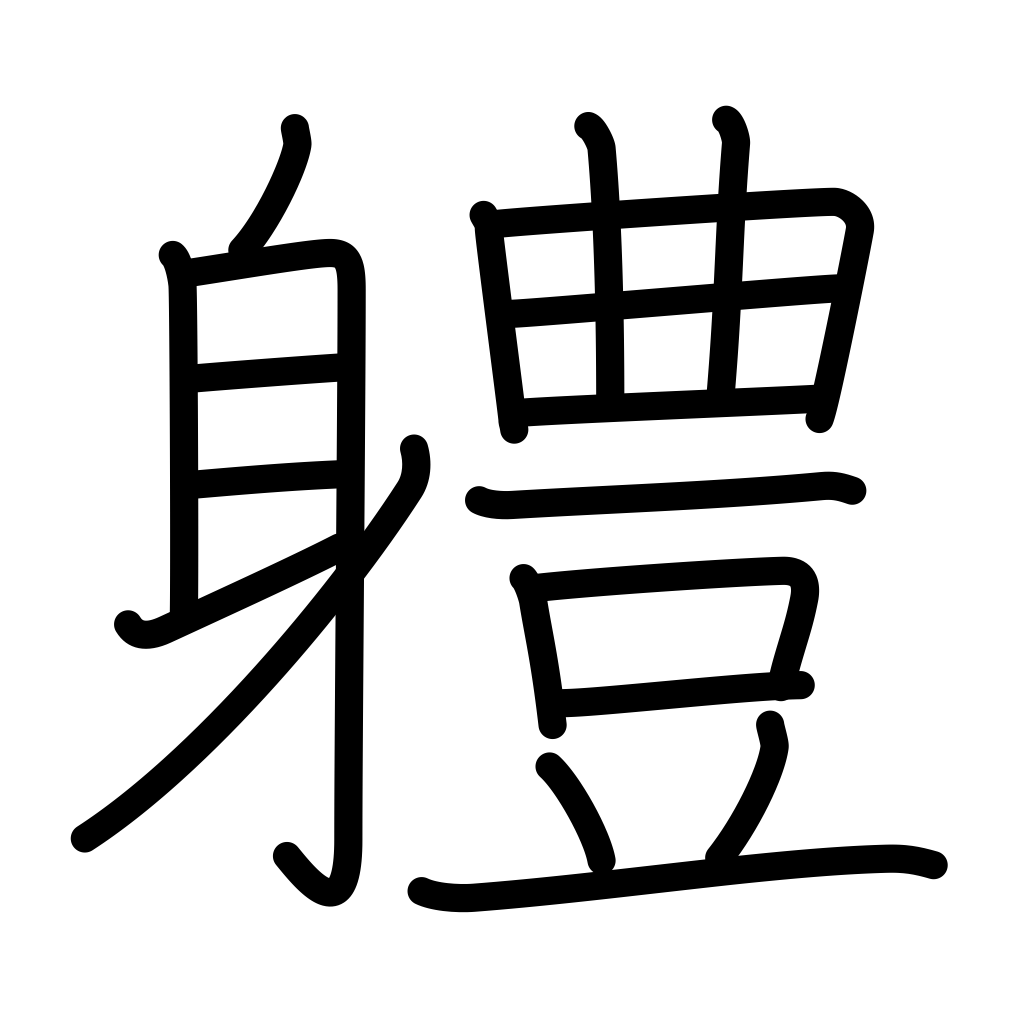
Meaning: body, group, class, unit